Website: macys
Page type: customer-info-address
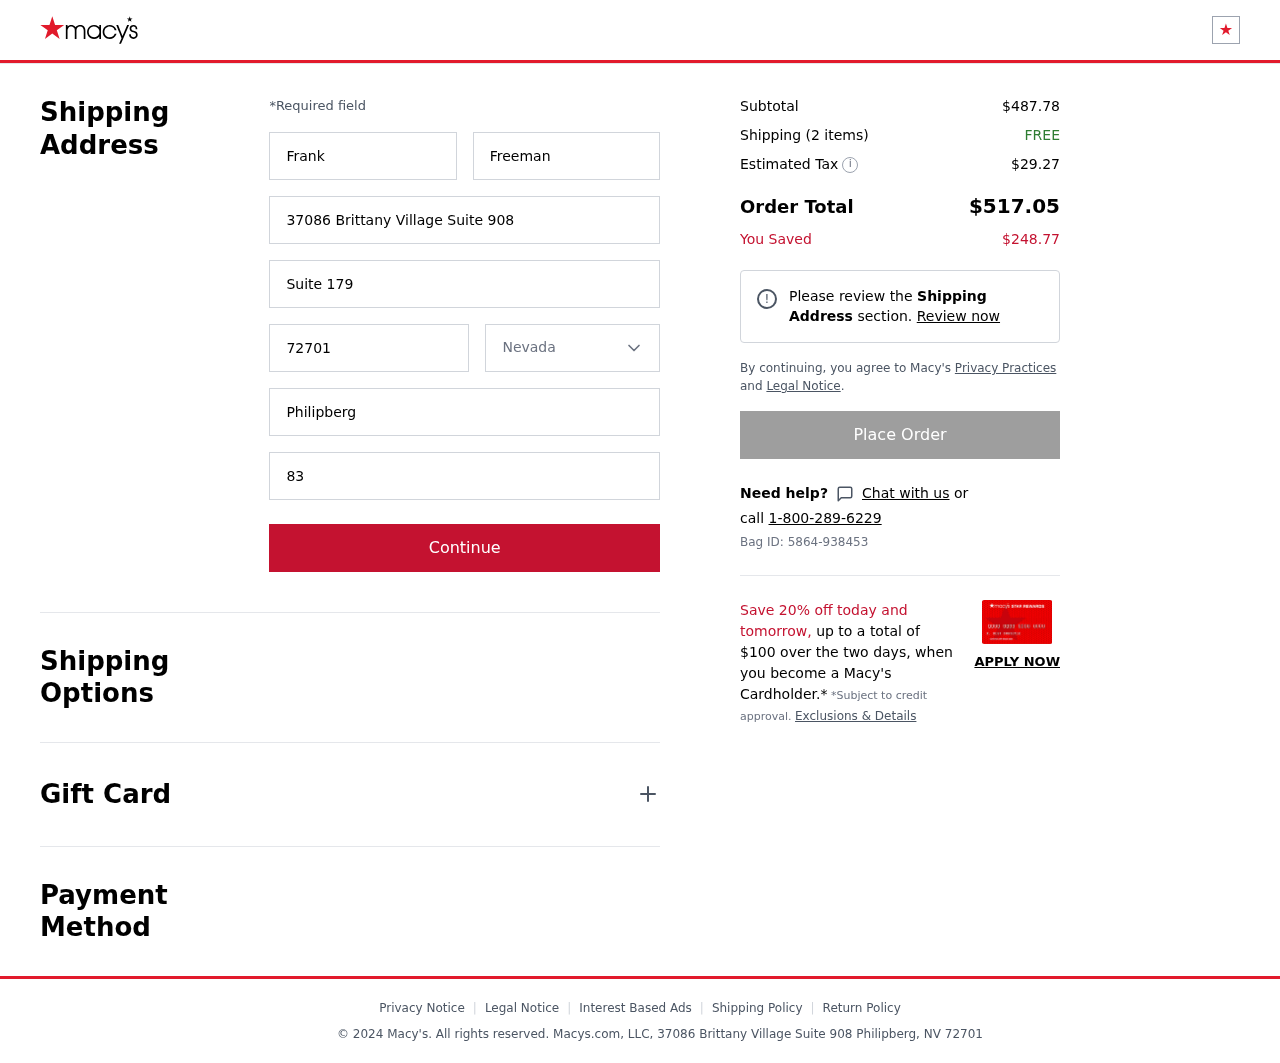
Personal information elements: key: PII_CITY
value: Philipberg
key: PII_FIRSTNAME
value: Frank
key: PII_LASTNAME
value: Freeman
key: PII_PHONE
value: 8392628323
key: PII_POSTCODE
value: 72701
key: PII_STATE
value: Nevada
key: PII_STREET
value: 37086 Brittany Village Suite 908
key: PII_STREET2
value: Suite 179
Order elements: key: ORDER_SUBTOTAL
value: $487.78
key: ORDER_NUM_ITEMS
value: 2
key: ORDER_SHIPPING_COST
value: FREE
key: ORDER_TAX
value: $29.27
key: ORDER_TOTAL
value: $517.05
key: ORDER_SAVINGS
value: $248.77
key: ORDER_BAG_ID
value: Bag ID: 5864-938453